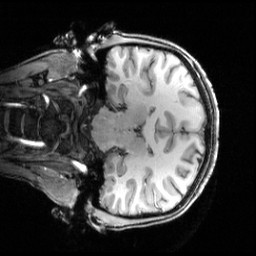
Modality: T1w
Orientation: coronal
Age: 26
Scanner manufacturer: siemens
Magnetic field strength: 3 T
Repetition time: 2.5 s
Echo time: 0.00444 s